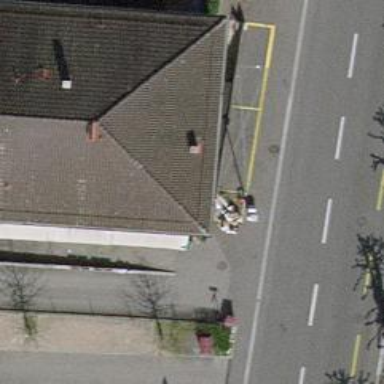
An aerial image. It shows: Convenience shop.